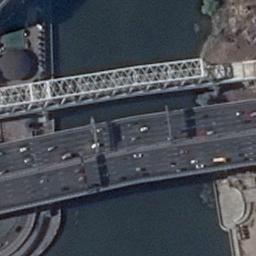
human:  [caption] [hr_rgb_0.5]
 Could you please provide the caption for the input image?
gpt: Two bridges built on a dark blue river and some cars on the bridge .

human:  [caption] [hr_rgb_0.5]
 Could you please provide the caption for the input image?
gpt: On one side of the river are densely built areas, And the color of the river water is turquoise .

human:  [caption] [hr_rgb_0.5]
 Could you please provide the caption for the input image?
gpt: There are two bridges over the river with some cars on it .

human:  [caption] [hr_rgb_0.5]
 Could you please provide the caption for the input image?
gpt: A gray bridge connects the land on both sides of the turquoise river  There are many cars on the gray bridge  There is a parallel white steel bridge next to the gray bridge .

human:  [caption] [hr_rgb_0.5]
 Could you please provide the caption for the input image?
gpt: Many cars are on the bridge .